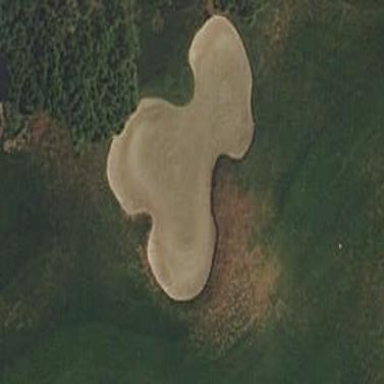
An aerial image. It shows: Golf bunker filled with sandy terrain.